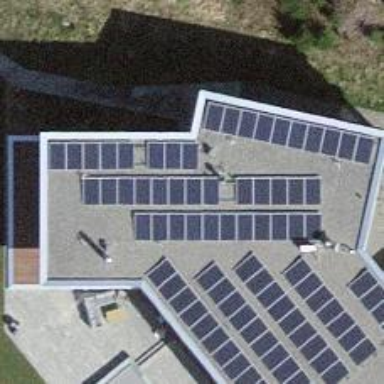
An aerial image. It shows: Solar power generator.